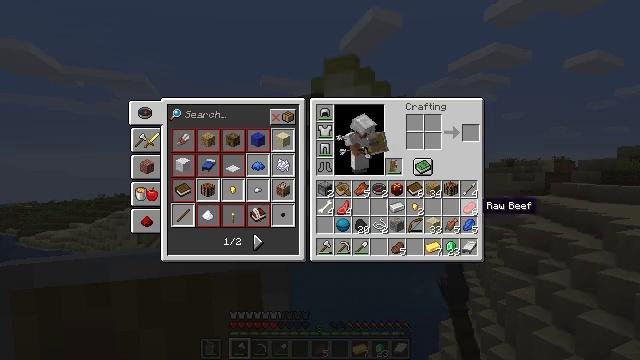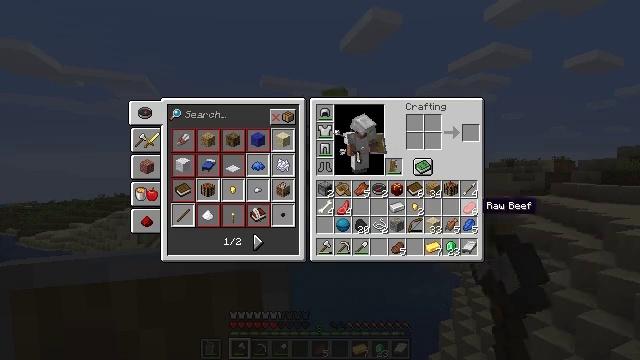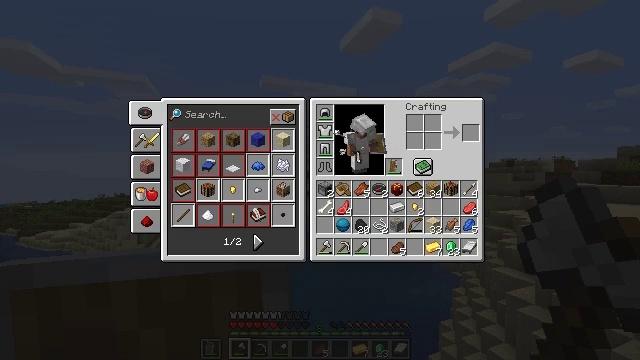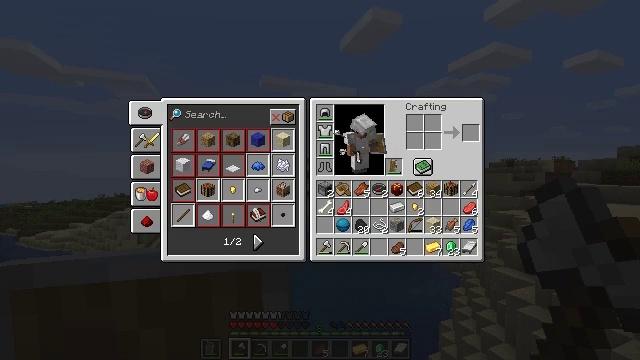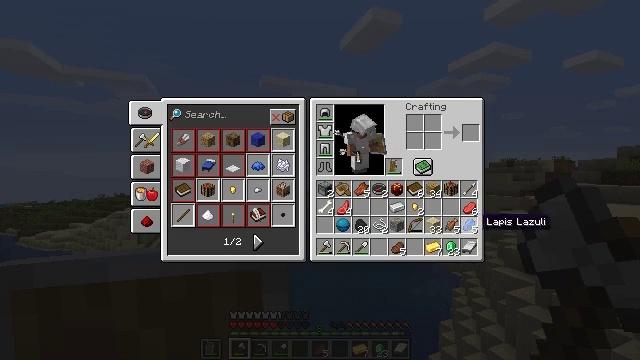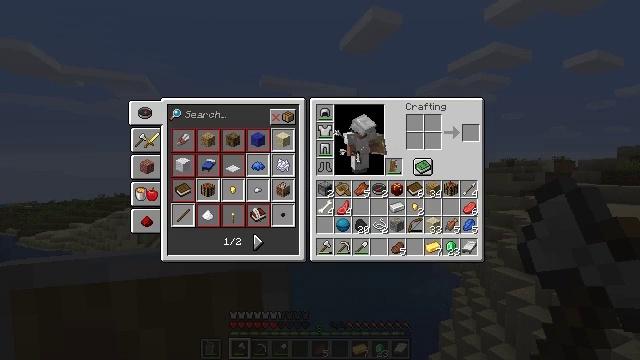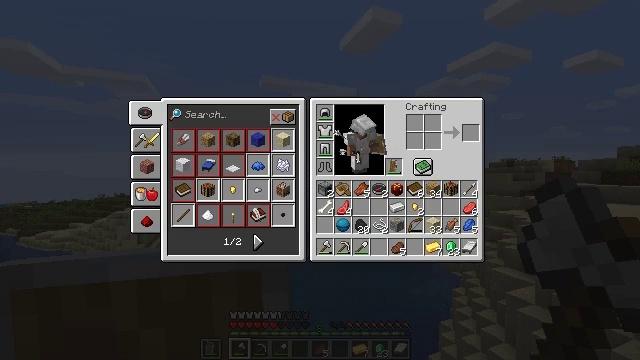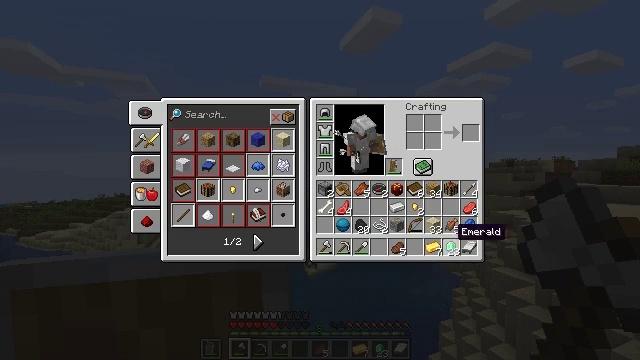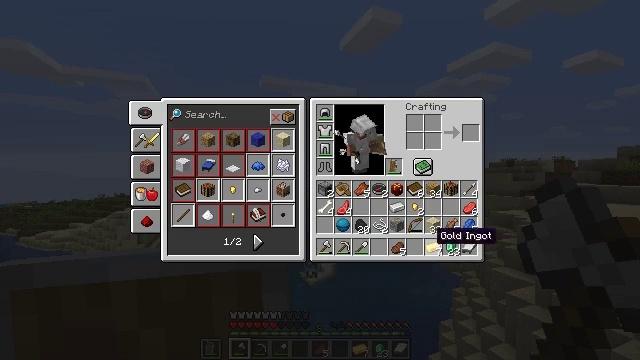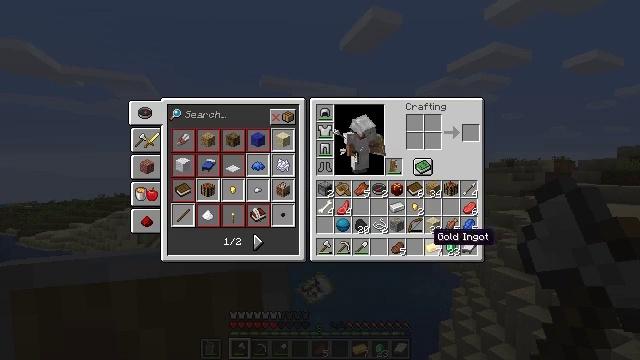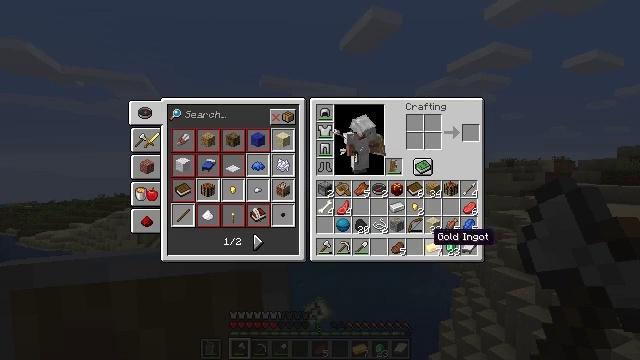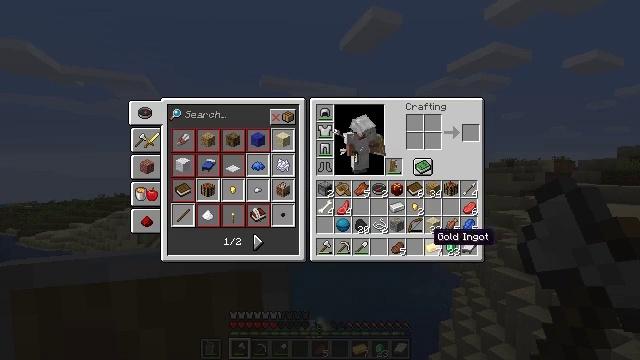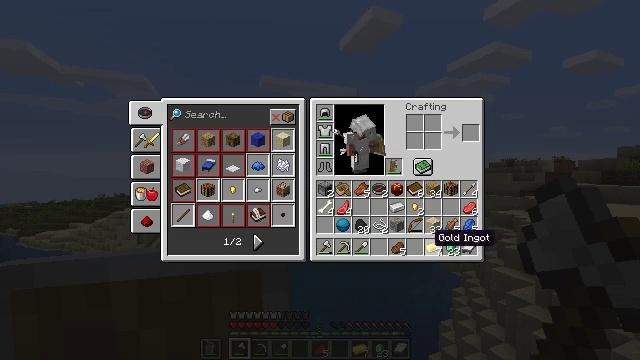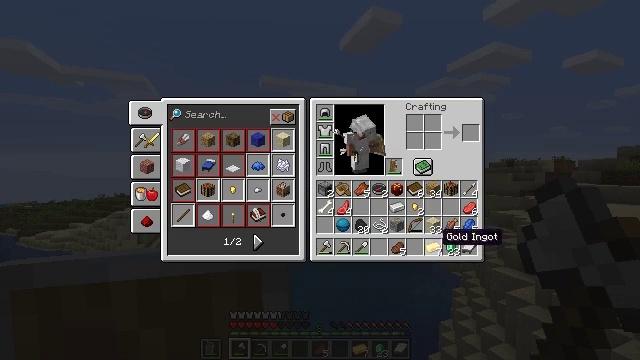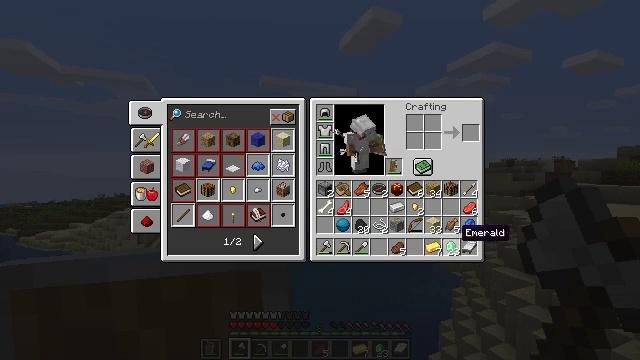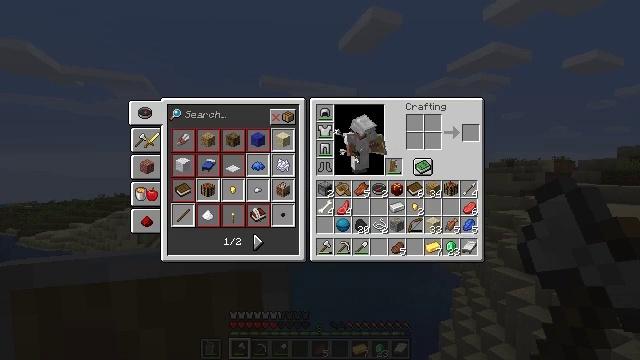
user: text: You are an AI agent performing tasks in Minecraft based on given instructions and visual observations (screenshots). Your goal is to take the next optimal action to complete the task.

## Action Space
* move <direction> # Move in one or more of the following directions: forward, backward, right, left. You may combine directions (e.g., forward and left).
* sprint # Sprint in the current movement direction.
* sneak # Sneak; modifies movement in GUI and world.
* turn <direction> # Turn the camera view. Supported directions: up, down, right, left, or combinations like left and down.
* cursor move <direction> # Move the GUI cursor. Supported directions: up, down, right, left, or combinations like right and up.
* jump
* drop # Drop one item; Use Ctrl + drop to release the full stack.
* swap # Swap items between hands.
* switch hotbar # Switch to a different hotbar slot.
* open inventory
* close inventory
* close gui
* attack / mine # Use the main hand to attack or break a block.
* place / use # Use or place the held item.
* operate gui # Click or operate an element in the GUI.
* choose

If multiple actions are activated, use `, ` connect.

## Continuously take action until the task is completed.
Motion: motion action
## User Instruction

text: Drop a gold nugget.
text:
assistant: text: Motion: sprint, open gui
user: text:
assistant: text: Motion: sprint
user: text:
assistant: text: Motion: sprint, cursor move down
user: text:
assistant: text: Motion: sprint, cursor move down
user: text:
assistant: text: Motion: sprint
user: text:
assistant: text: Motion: sprint
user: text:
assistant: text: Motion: sprint, cursor move left
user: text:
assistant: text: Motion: sprint, cursor move left
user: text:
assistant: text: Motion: sprint
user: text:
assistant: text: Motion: sprint
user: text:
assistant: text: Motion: sprint
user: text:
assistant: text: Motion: sprint
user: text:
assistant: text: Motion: sprint, cursor move right
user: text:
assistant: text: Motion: sprint, cursor move right
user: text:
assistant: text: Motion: sprint, cursor move right
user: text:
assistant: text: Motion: sprint
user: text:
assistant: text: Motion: sprint
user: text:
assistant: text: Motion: sprint
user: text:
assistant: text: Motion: sprint, cursor move left and down
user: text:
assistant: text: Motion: sprint, cursor move left and down
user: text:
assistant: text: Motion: sprint, cursor move left
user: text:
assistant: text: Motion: sprint
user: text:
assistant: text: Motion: sprint
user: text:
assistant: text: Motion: sprint
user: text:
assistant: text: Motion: sprint, cursor move left
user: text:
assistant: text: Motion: sprint, cursor move left and up
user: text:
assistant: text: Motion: sprint, cursor move left and up
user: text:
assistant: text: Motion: sprint
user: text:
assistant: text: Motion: sprint
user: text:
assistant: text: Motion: sprint